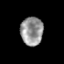
Tissue: prostate
Cell type: T cells
Senescence score: 0.1526
Nuclear area (px): 624
Mean DAPI intensity: 150.075